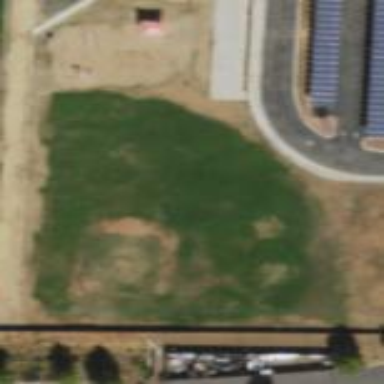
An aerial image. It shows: Baseball pitch for leisure land activities.